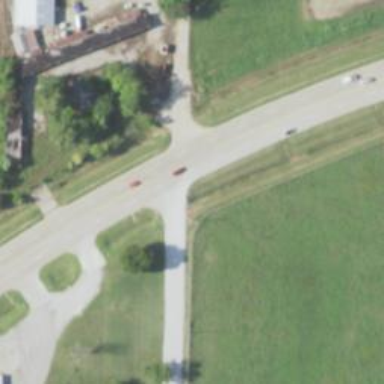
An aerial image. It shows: Stop road.